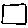
Label: square